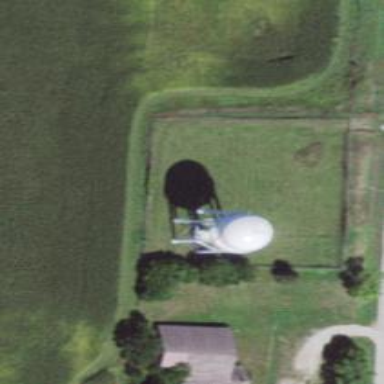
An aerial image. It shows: Water tower that is man-made.